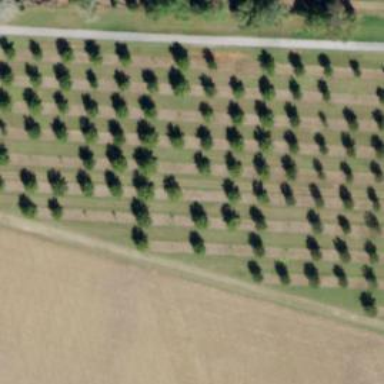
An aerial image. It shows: Orchard.